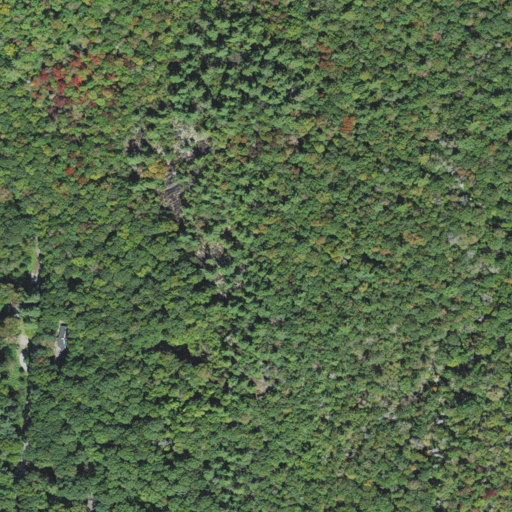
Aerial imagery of cliff(s) in North Carolina named Western Cliffs containing mixed forest, deciduous forest, open development, and evergreen forest